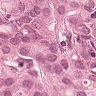
Metastatic tissue present: yes